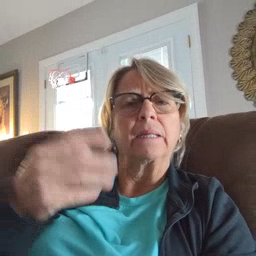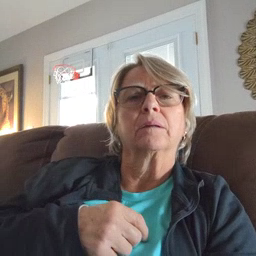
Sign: many